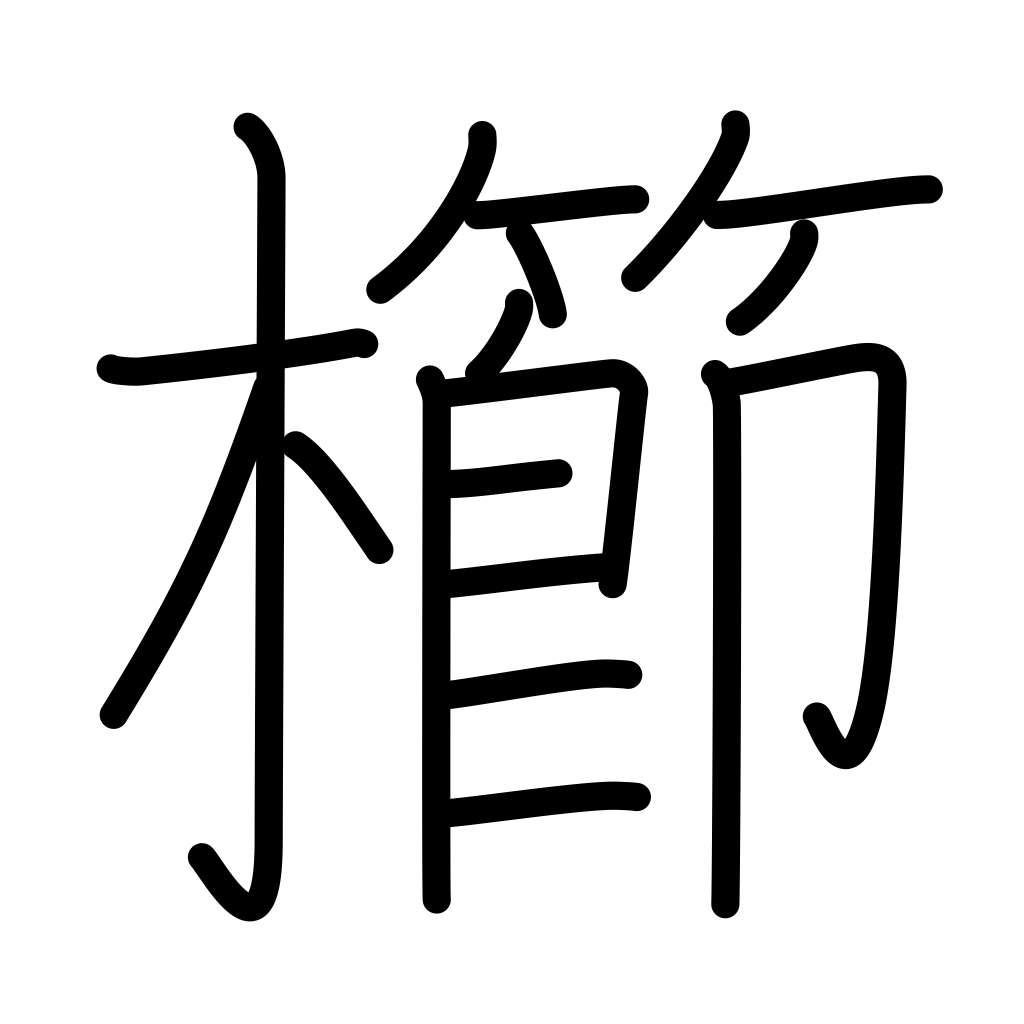
Meaning: comb